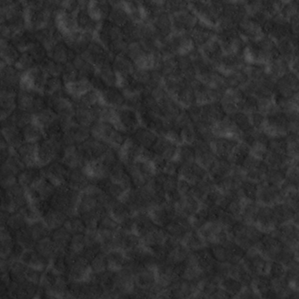
Label: non_frost